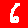
Digit: 6